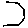
Label: hexagon